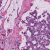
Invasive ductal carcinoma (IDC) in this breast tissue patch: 1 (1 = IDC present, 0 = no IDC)